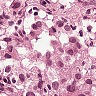
Metastatic tissue present: yes